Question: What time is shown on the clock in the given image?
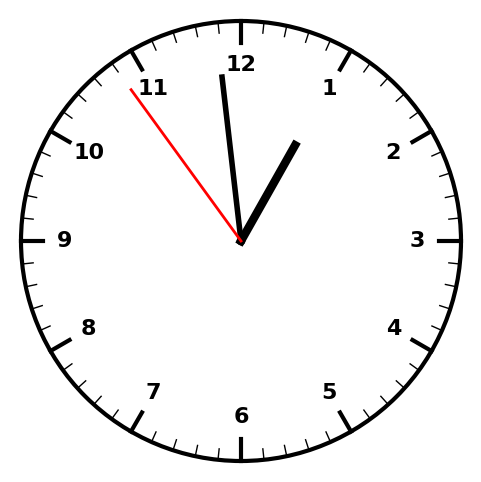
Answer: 12:58:54